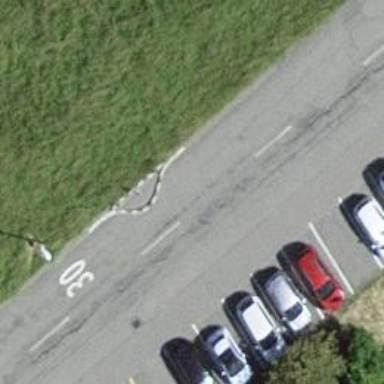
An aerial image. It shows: Chicane for traffic calming.